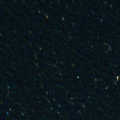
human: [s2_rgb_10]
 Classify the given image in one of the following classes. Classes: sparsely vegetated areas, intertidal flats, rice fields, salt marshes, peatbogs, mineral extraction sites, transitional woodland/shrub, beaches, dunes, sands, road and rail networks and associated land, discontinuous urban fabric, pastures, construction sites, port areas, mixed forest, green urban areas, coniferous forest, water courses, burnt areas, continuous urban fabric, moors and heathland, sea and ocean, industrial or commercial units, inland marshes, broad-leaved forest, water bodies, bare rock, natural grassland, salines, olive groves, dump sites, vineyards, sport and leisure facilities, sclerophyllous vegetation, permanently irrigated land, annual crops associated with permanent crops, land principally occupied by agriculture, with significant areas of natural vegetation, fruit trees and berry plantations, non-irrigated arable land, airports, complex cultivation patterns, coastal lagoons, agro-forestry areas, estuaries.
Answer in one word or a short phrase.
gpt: sea and ocean